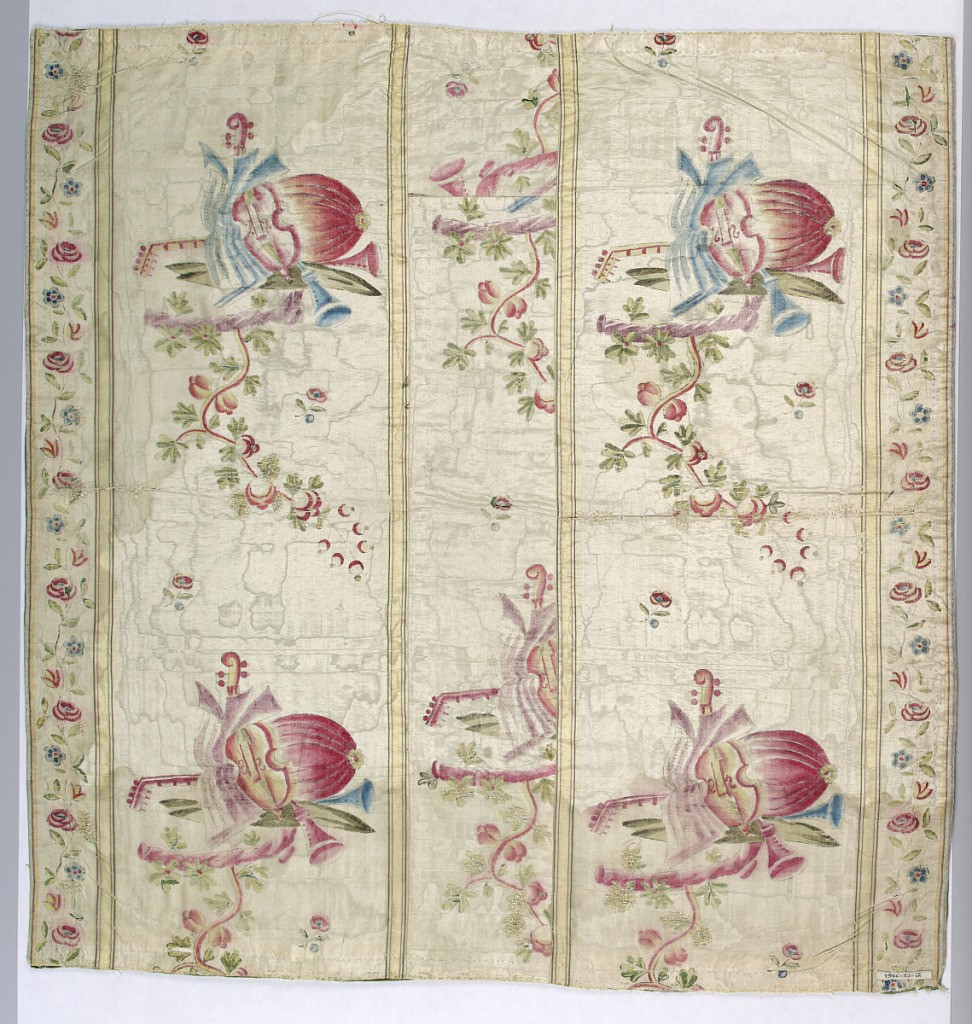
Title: Fragment
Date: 18th century
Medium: tempera on silk Technique: printed and painted on plain weave
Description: White moire with stripes of yellow, rose and black. Between the stripes are painted groups of musical trophies. Small flowering vine border.